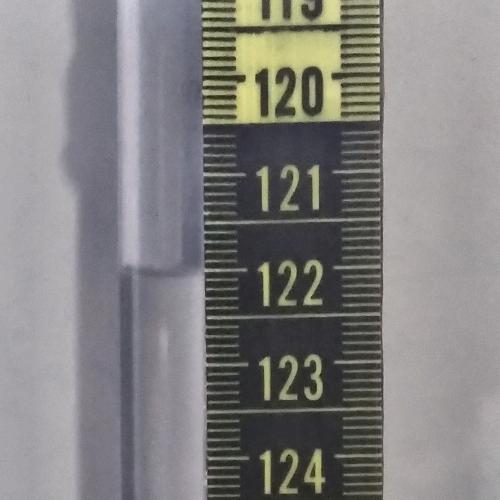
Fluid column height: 122.0 cm